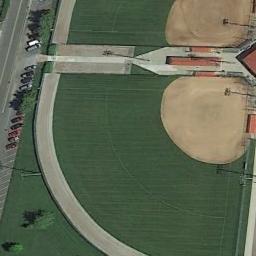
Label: baseball_diamond